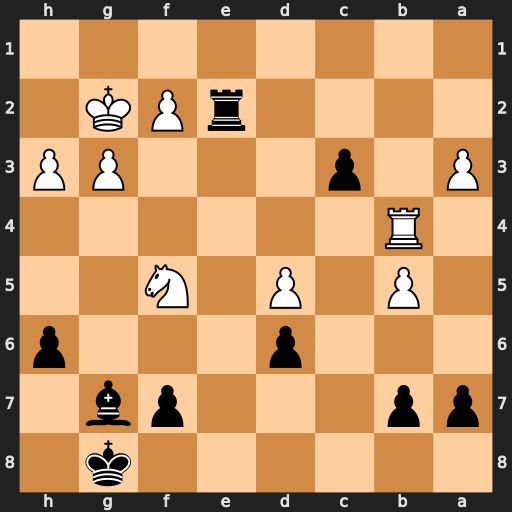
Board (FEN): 6k1/pp3pb1/3p3p/1P1P1N2/1R6/P1p3PP/4rPK1/8
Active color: b
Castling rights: -
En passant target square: -
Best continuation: c2 Rc4 Bb2 Rc8+ Kh7